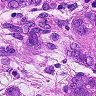
Metastatic tissue present: yes